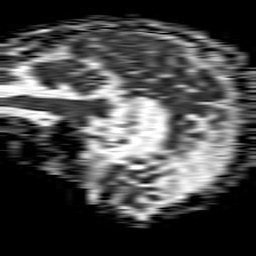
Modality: ADC
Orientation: sagittal
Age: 67
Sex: male
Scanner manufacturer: philips
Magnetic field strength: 1.5 T
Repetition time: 4.6 s
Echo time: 0.08631 s